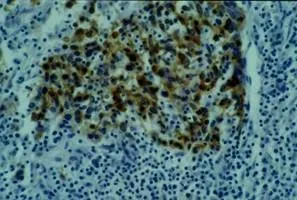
Cytokeratin and EMA immunohistochemistry positive.
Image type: pathology (immunostaining)